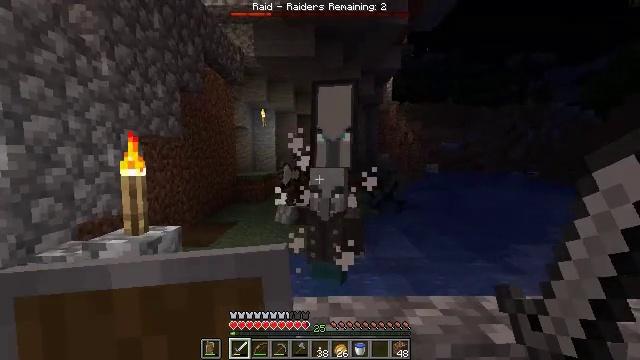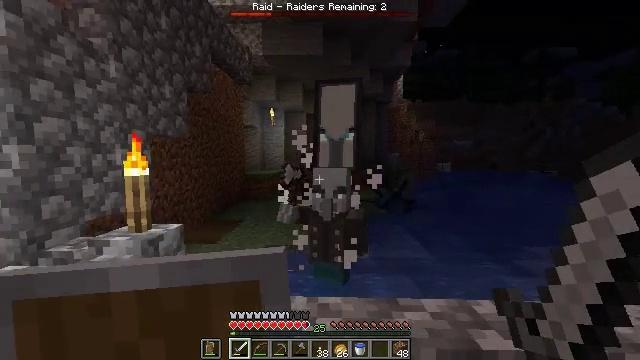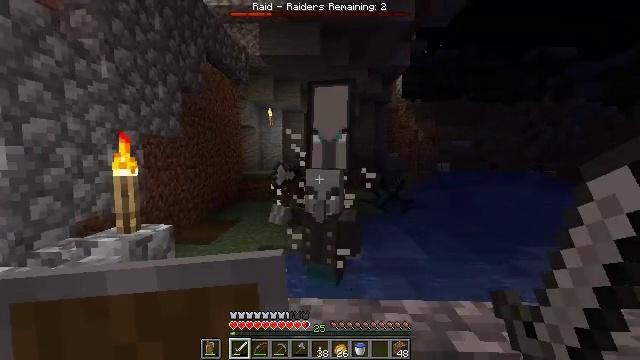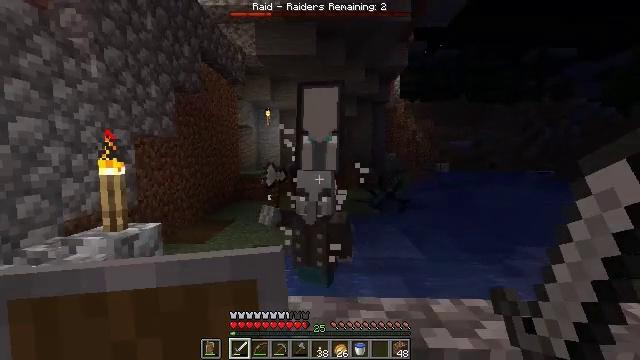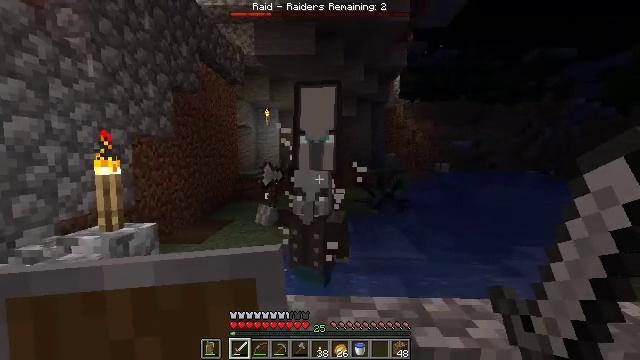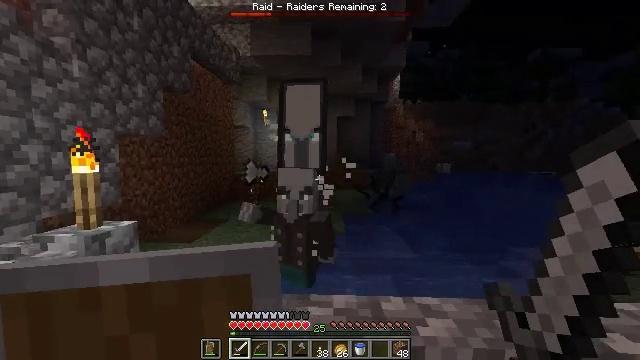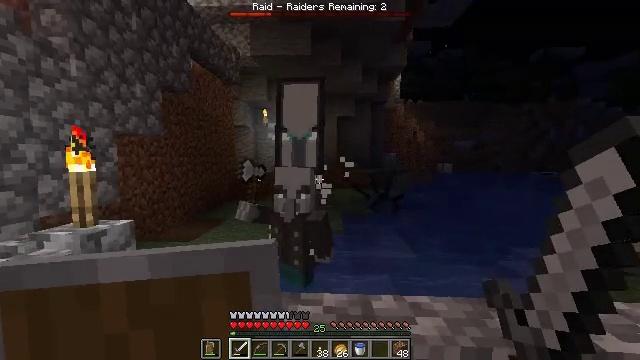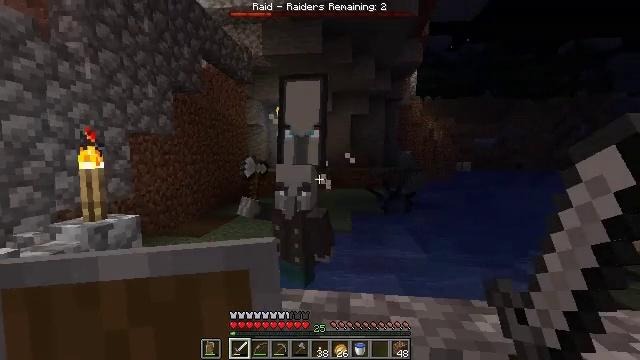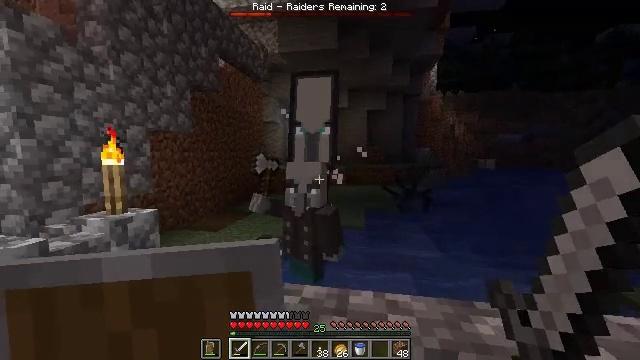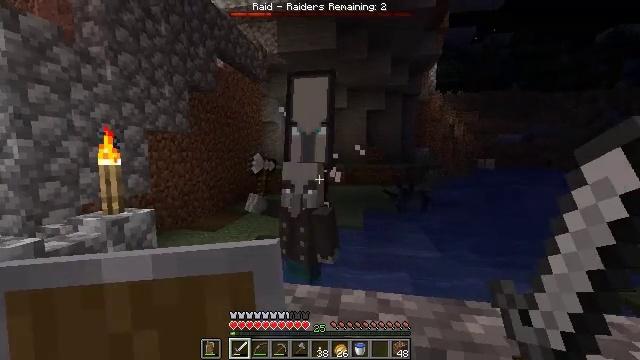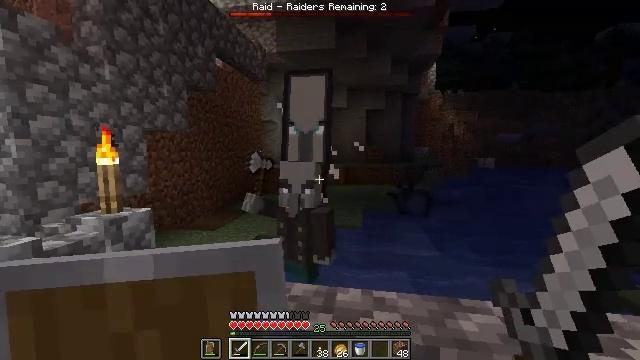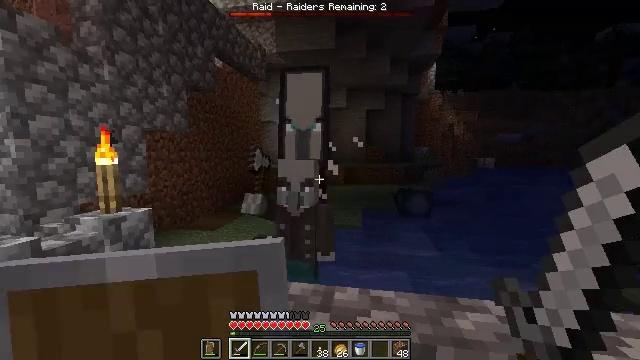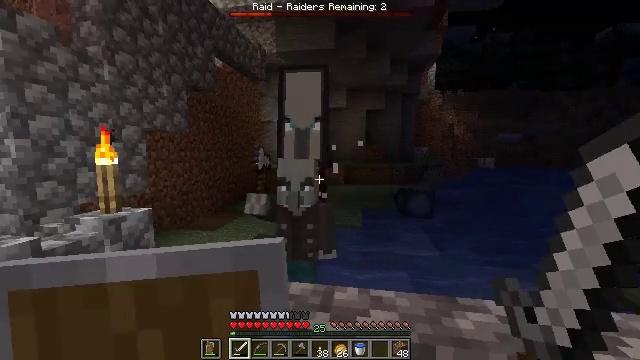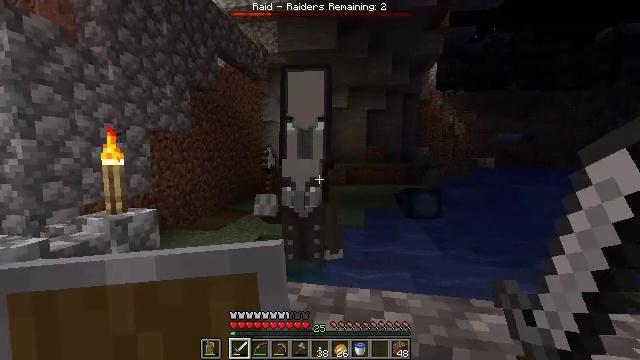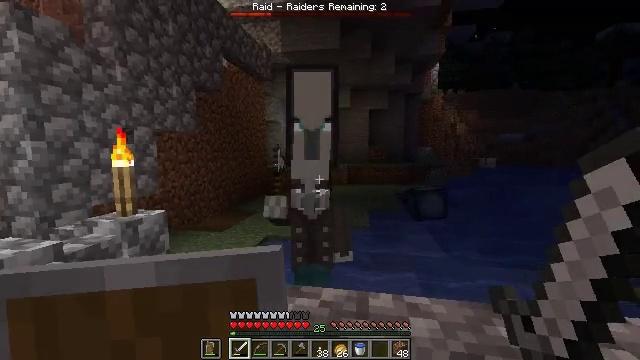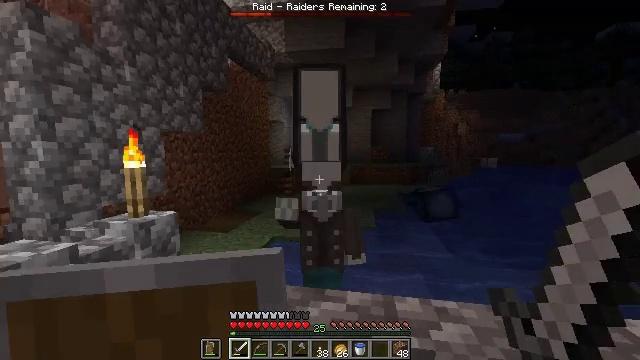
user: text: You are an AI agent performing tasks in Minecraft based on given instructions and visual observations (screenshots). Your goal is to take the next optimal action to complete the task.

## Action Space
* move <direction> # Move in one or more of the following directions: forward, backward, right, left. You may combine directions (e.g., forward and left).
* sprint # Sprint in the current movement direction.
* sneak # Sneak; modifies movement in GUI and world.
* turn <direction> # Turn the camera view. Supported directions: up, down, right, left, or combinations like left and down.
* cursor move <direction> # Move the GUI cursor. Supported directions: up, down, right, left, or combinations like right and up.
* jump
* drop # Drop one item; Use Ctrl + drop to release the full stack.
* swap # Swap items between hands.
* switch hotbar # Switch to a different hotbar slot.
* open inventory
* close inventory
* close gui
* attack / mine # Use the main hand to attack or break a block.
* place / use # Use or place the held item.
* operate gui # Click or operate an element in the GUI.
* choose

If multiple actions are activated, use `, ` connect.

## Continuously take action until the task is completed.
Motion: motion action
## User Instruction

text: Fight an illager.
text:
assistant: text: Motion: move right, turn left
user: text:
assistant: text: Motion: no_op
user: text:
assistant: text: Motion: no_op
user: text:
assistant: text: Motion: move right
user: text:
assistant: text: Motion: move right
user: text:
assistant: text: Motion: move right
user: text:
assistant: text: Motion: turn left
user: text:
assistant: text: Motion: turn left
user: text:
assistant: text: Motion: no_op
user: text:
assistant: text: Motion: no_op
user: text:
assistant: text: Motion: no_op
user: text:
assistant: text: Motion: no_op
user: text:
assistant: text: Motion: move left
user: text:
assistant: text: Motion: move left
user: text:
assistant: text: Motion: no_op
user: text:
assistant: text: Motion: no_op
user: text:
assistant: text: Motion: no_op
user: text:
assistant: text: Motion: move forward
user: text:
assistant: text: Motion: move forward, turn right and down
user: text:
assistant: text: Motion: move forward, turn right and down
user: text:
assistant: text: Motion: move forward, turn down, attack / mine
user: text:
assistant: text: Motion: move back, attack / mine
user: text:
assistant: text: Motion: move back, turn right and down, attack / mine
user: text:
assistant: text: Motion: move back, attack / mine
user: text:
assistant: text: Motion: attack / mine
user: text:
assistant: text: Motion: attack / mine
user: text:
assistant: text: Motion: no_op